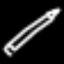
Label: pencil